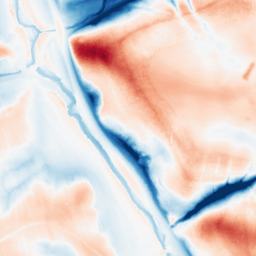
Category: classical
Decomposition family: gaussian_anisotropic
Decomposition parameters: sigma_x: 10
sigma_y: 20
Upsampling method: sinc_hamming
Upsampling parameters: scale: 2
kernel_size: 8
Upsampling scale: 2